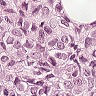
Metastatic tissue present: yes